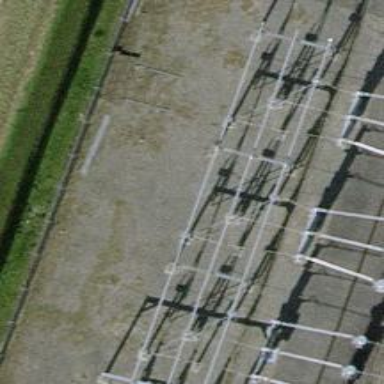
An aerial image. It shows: Power line carrying busbar.